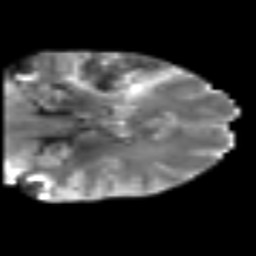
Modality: T2w
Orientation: coronal
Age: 49
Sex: male
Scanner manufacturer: siemens
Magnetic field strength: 3 T
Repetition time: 6.1 s
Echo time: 0.101 s